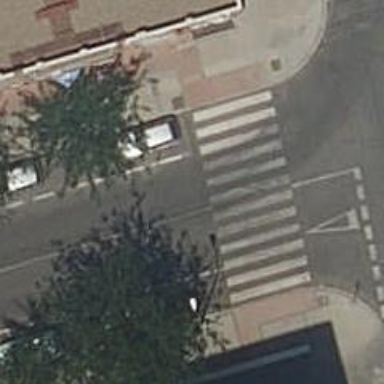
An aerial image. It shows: Zebra crossing on the road.